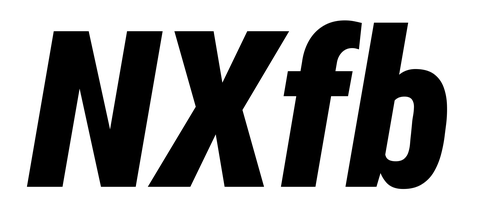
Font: Roboto-Italic_Condensed_Black_Italic